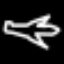
Label: airplane